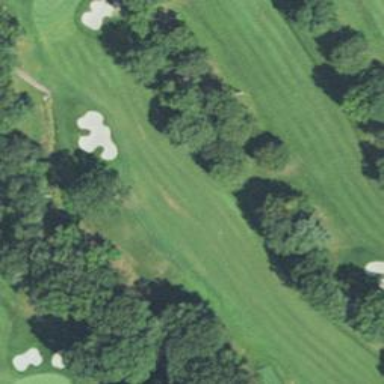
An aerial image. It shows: View of golf hole.